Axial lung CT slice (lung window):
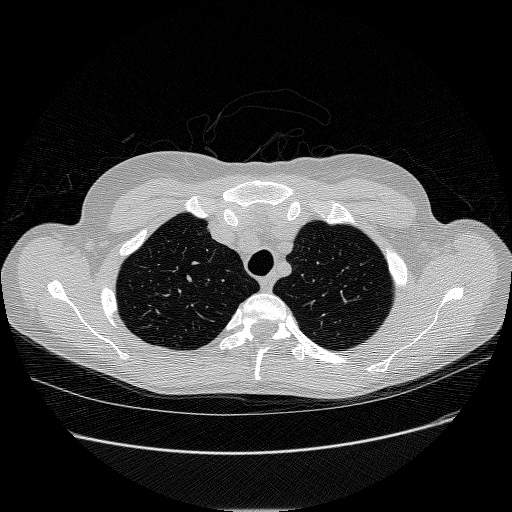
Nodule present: no